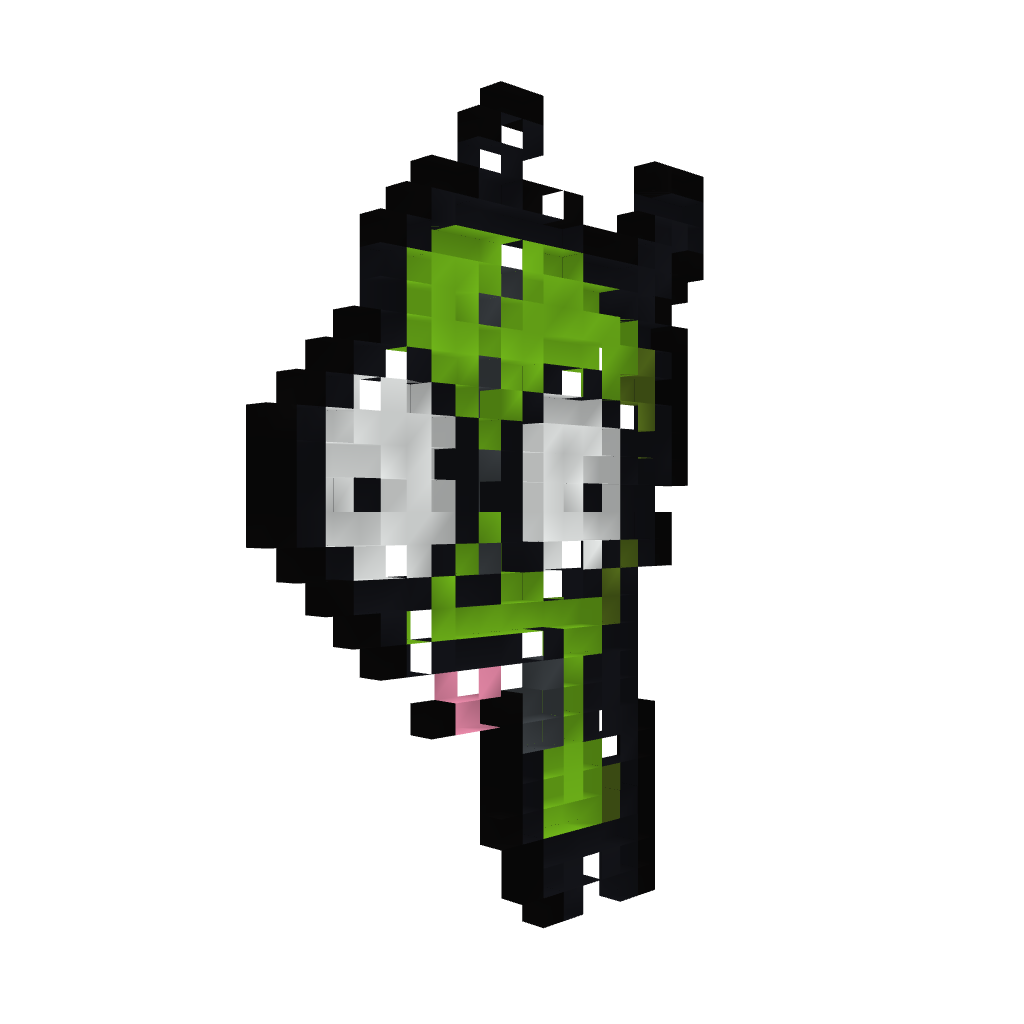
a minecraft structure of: Gir Pixel Art